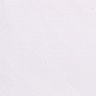
Metastatic tissue present: no